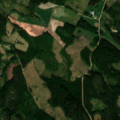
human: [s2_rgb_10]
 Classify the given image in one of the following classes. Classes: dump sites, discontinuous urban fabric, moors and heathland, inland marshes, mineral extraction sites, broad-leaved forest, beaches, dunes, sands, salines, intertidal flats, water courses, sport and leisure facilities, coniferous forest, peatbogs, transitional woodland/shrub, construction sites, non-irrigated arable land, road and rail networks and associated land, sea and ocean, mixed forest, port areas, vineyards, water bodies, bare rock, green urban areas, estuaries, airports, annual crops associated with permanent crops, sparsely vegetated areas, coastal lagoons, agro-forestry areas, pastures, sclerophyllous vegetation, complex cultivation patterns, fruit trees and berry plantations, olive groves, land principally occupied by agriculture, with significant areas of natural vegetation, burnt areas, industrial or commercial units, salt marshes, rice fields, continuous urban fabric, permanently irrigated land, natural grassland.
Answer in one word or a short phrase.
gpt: land principally occupied by agriculture, with significant areas of natural vegetation, coniferous forest, mixed forest, transitional woodland/shrub